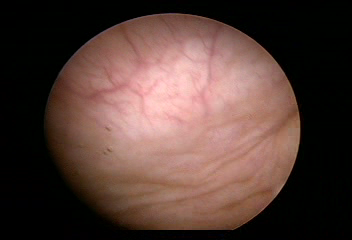
Modality: WLC
Class: Normal mucosa
Bladder cancer association: No